Field crop: tomato
Growth stage: 1
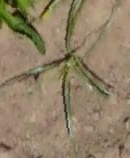
Species: cyperus